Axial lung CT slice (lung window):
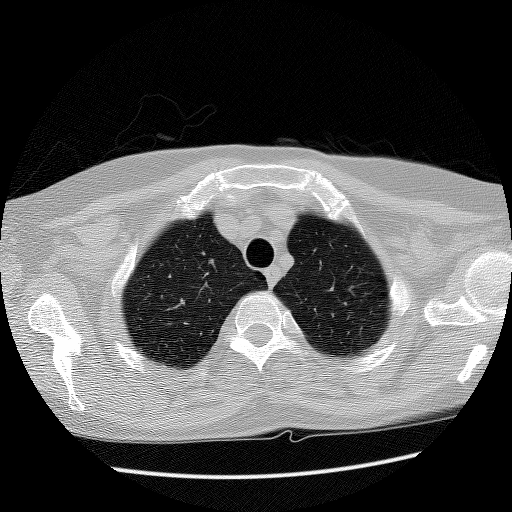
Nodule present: no